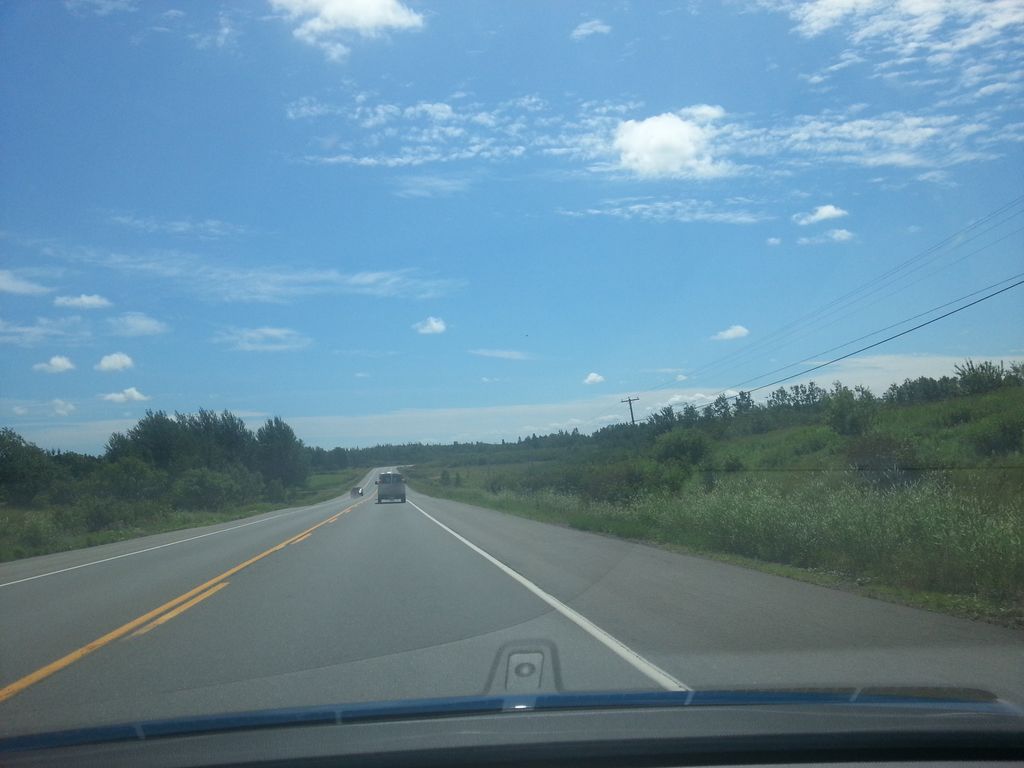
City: charlottetown